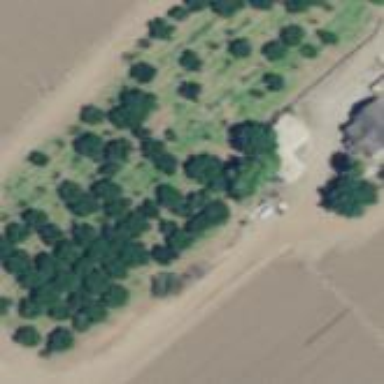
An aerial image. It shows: Orchard.